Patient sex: M
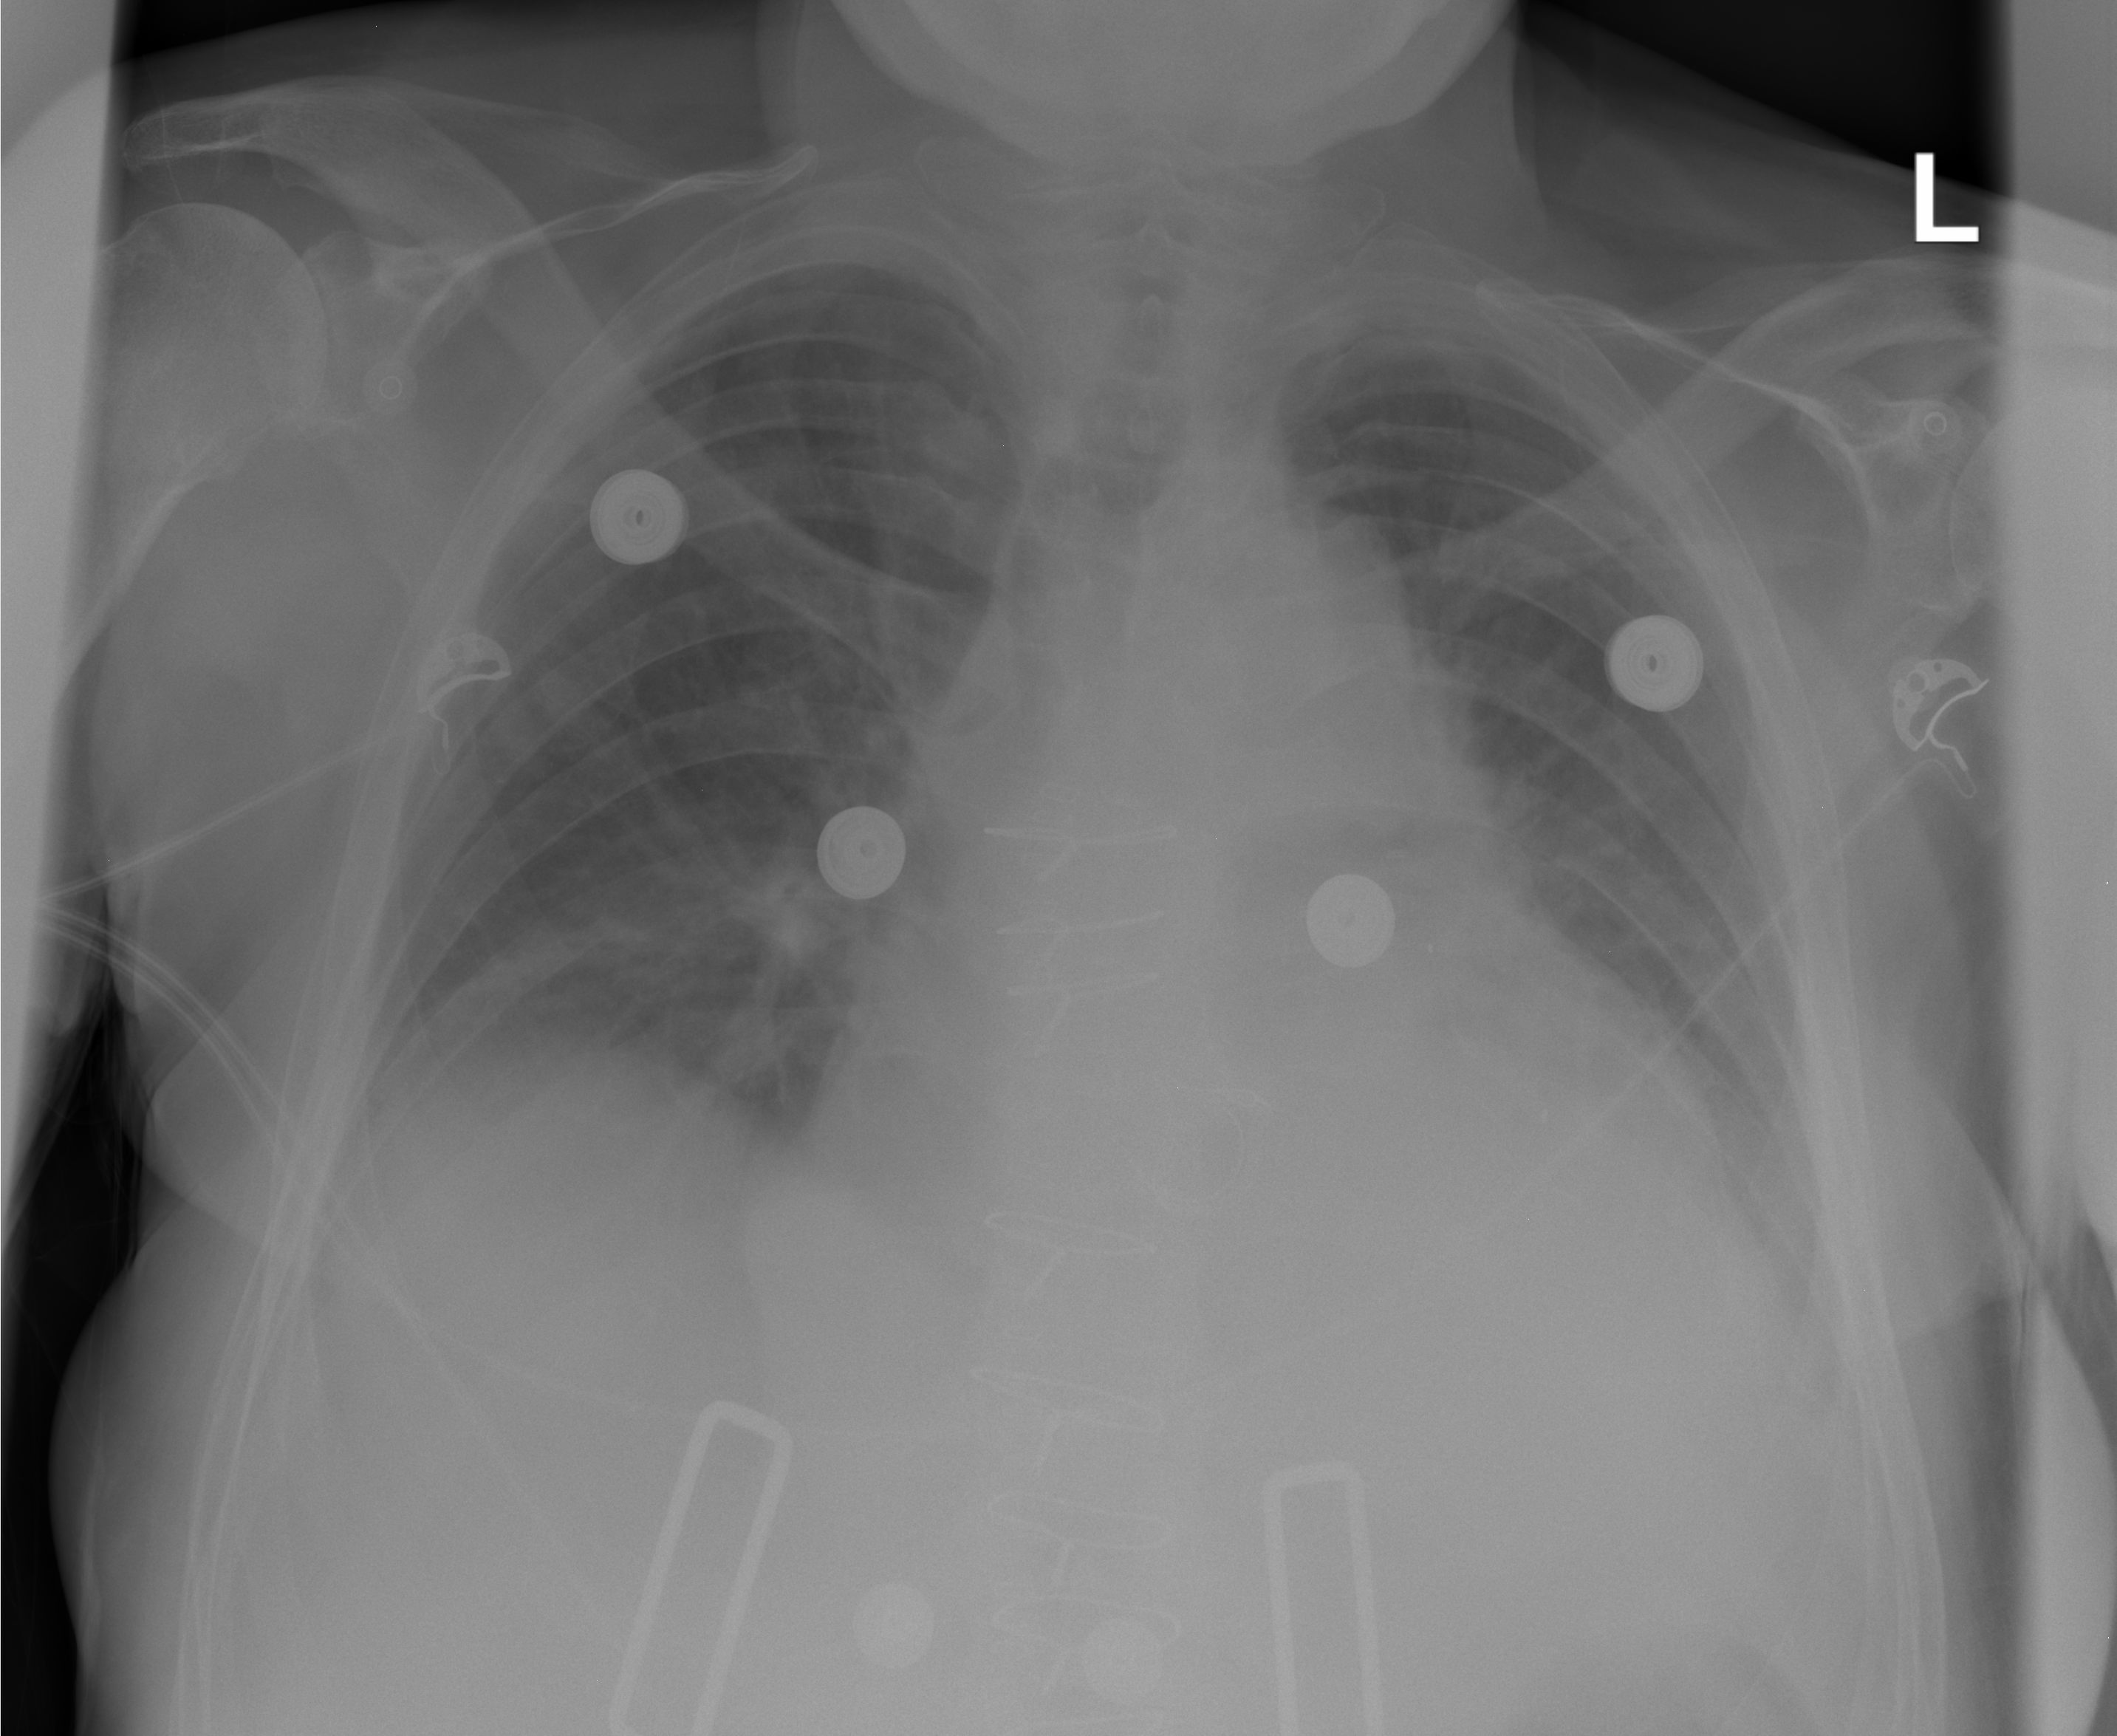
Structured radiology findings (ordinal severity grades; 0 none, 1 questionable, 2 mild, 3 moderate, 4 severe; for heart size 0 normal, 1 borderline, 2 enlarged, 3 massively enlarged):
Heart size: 2
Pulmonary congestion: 2
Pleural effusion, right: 0
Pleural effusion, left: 0
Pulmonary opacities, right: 0
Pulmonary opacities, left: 0
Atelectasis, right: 2
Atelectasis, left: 0